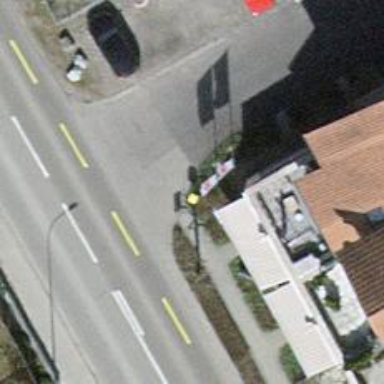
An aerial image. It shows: Post box is visible.